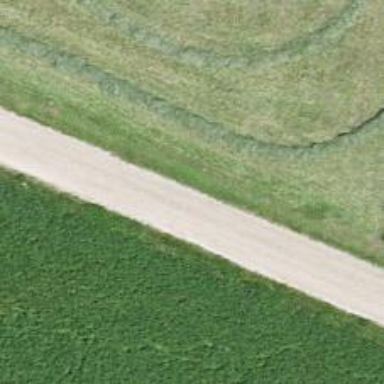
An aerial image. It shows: Gravel track with Grade 3 quality.